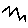
Label: zigzag